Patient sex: F
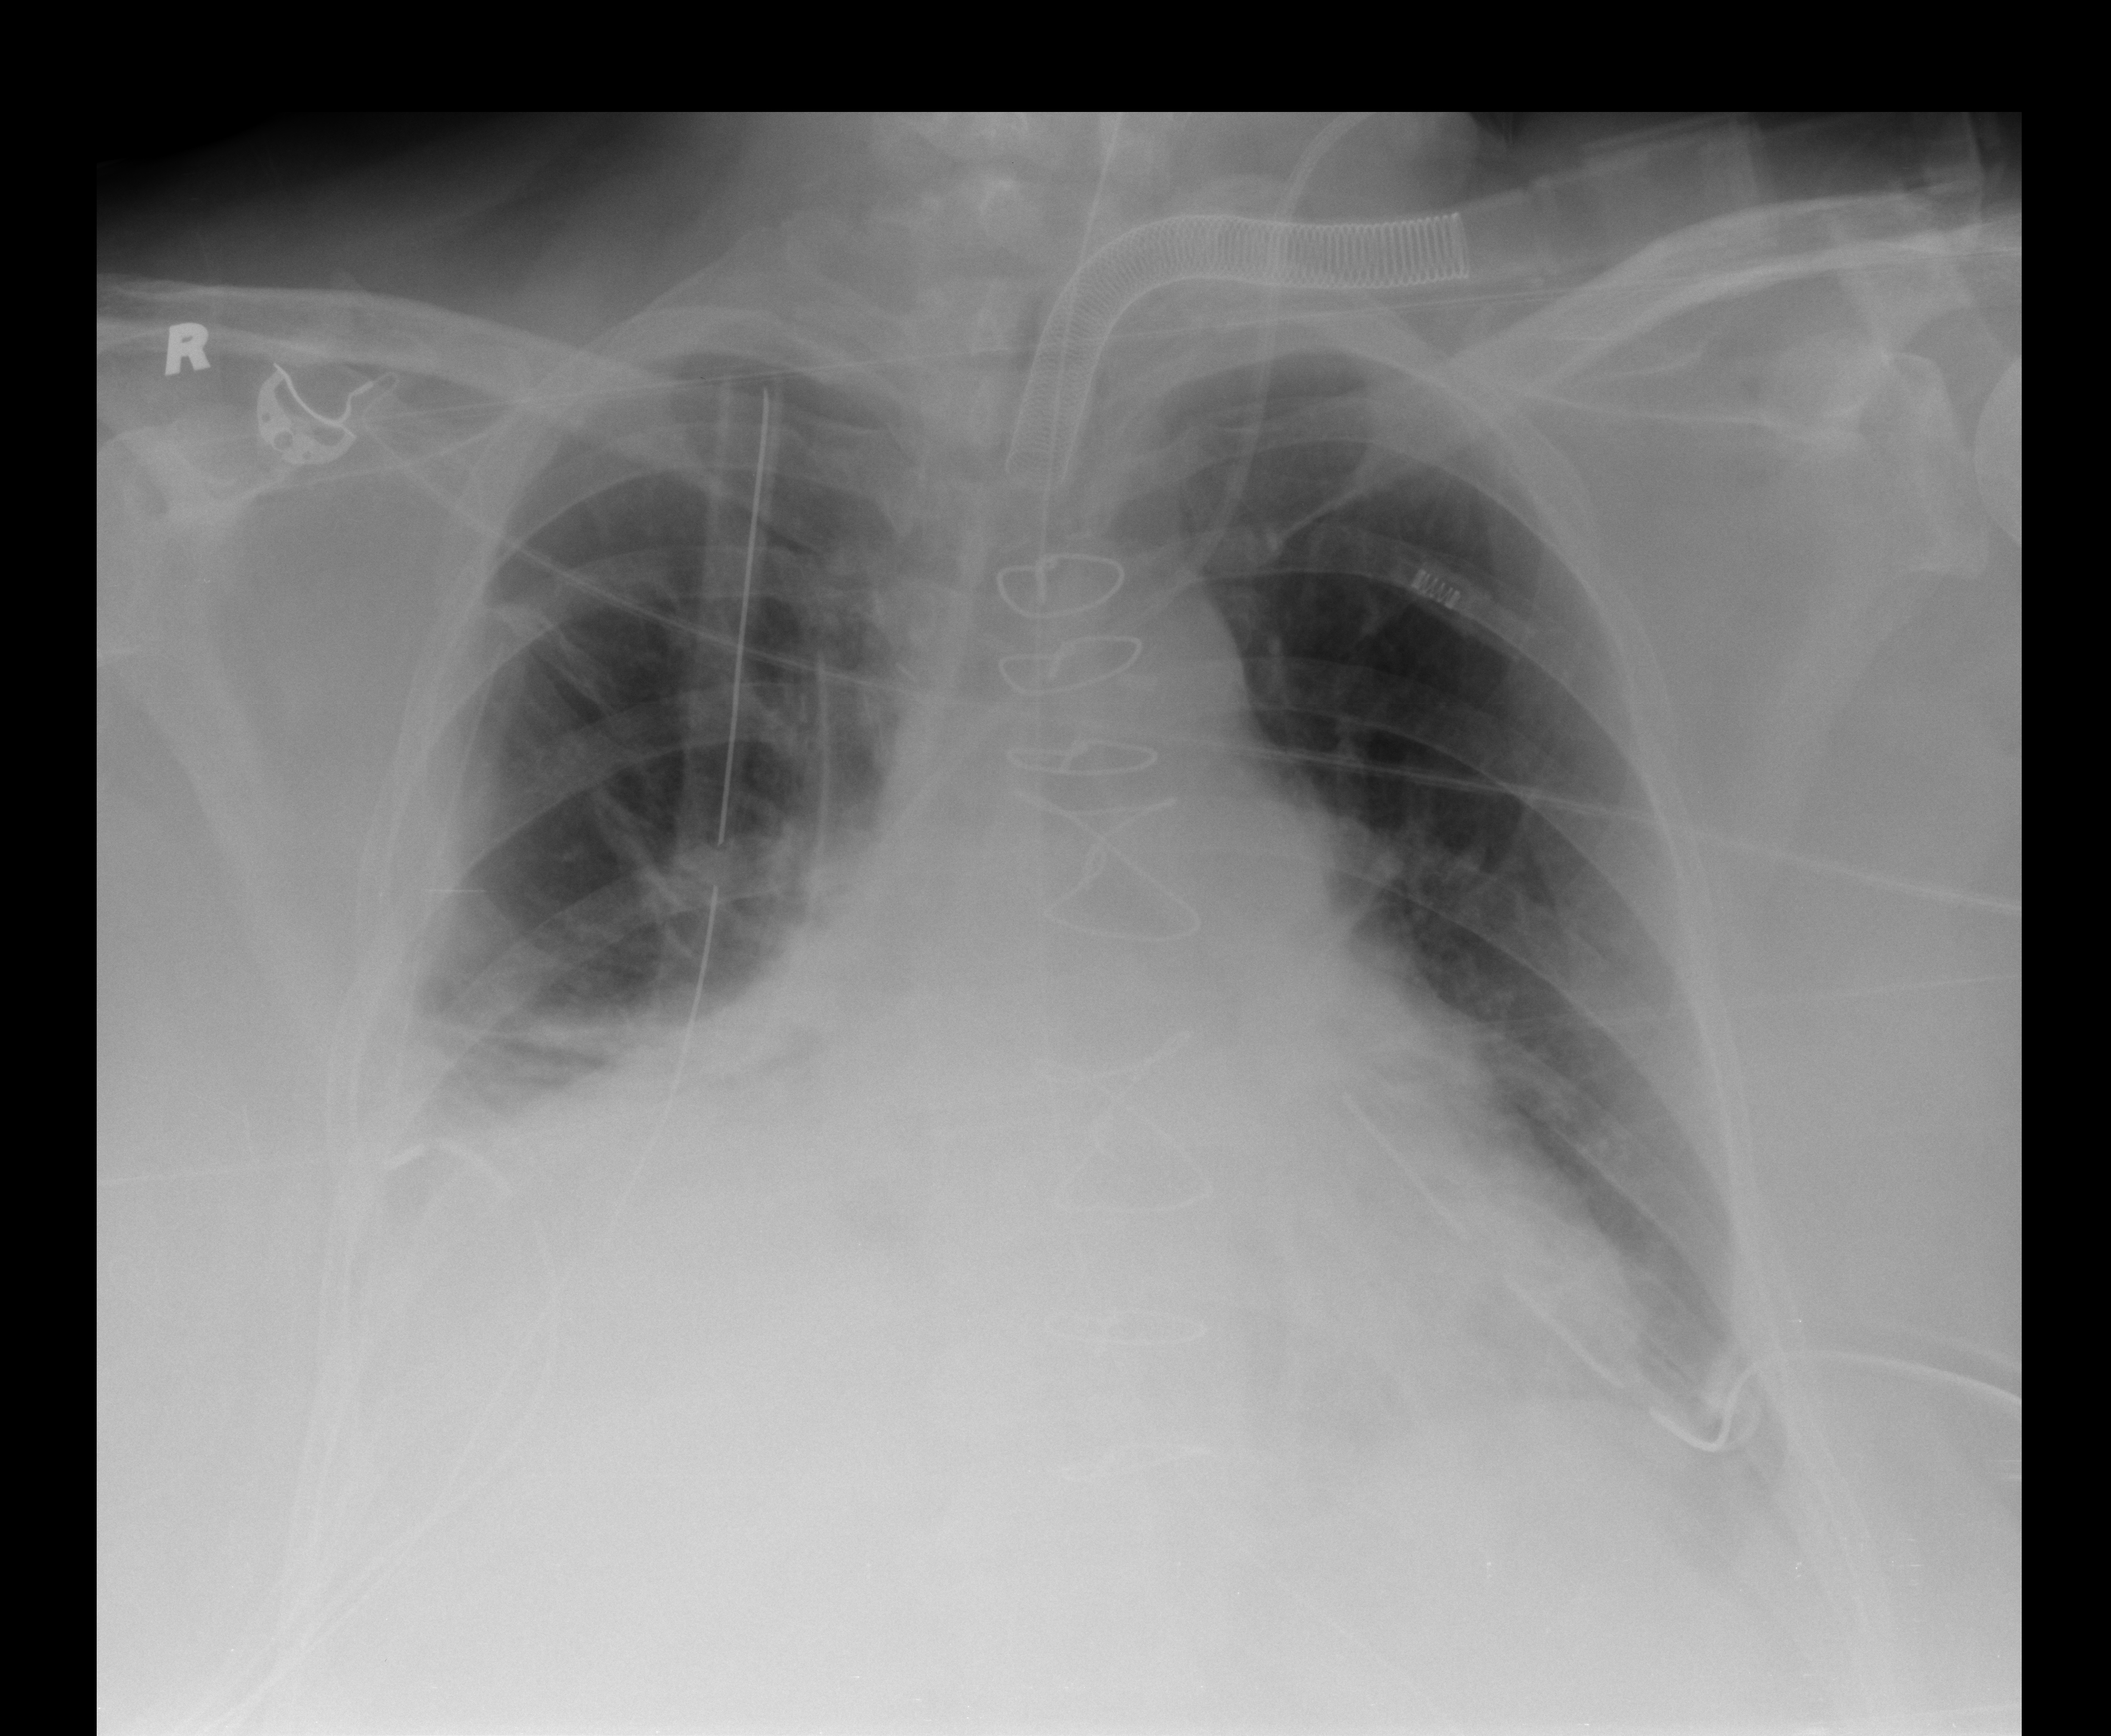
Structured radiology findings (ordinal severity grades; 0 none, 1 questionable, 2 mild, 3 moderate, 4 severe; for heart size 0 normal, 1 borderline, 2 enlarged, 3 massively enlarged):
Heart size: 2
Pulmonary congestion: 2
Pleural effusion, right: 2
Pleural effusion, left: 2
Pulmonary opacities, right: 0
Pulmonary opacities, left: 0
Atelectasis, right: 2
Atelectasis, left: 2